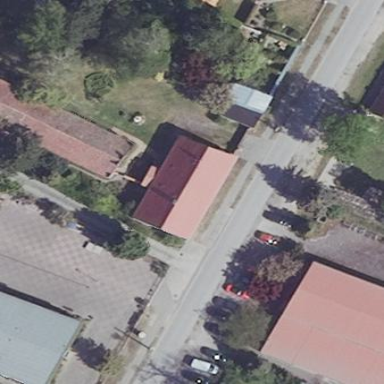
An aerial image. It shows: Residential building.